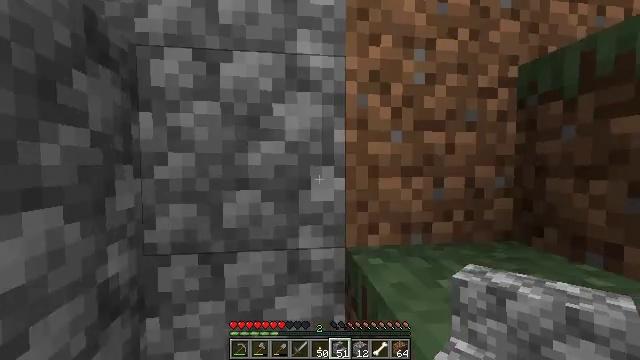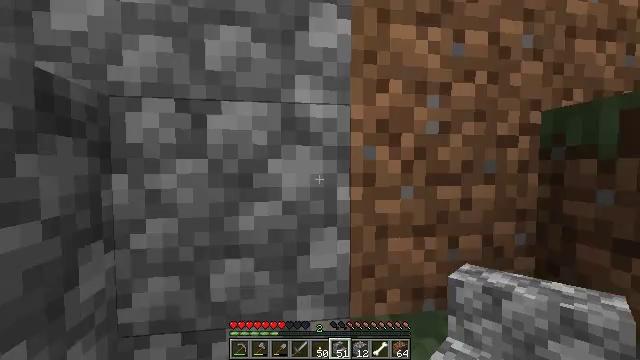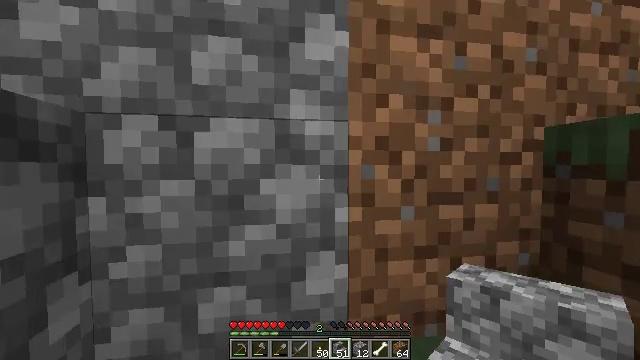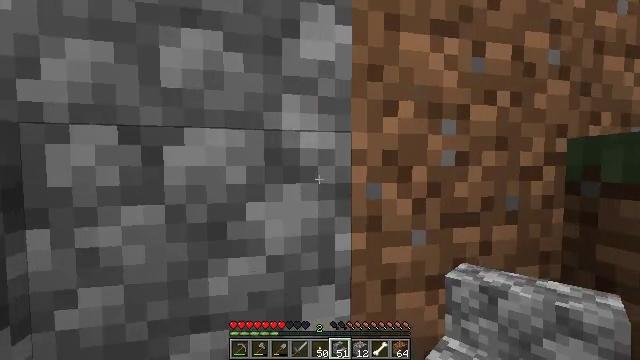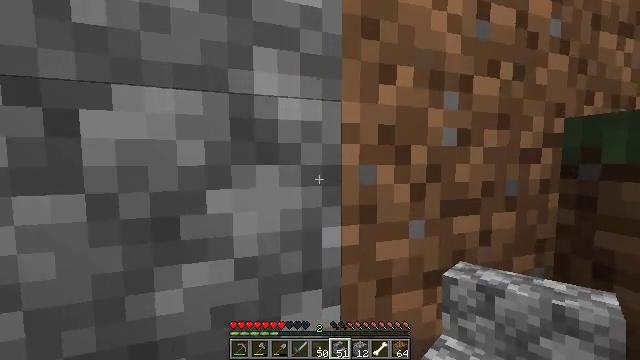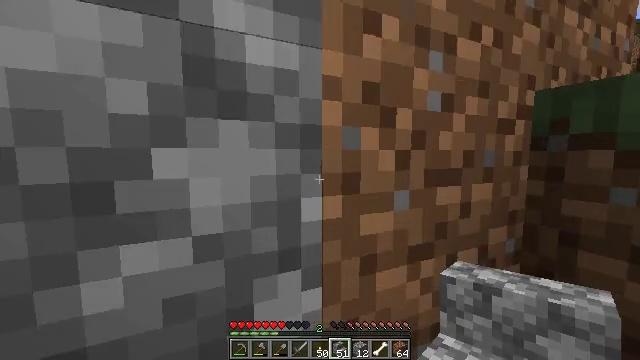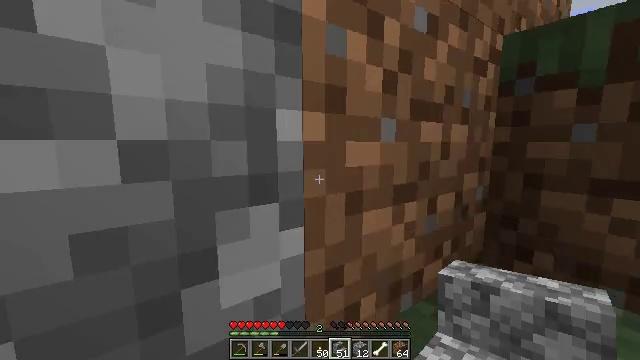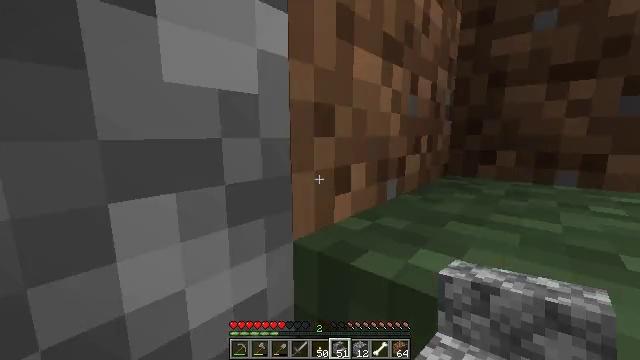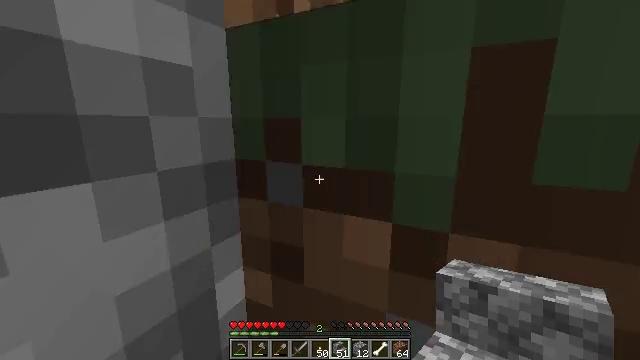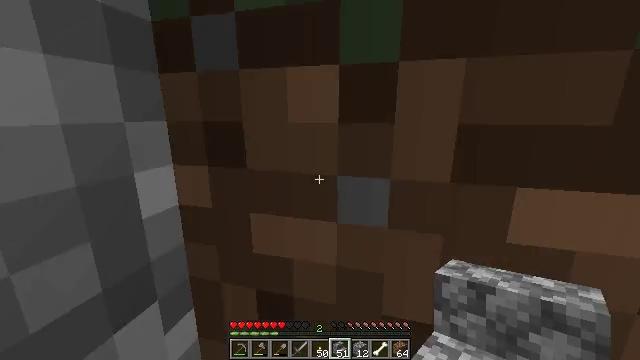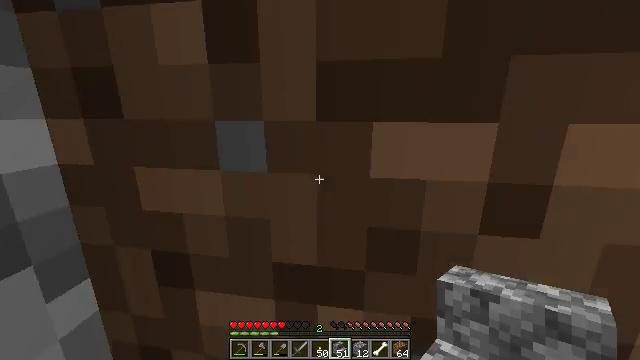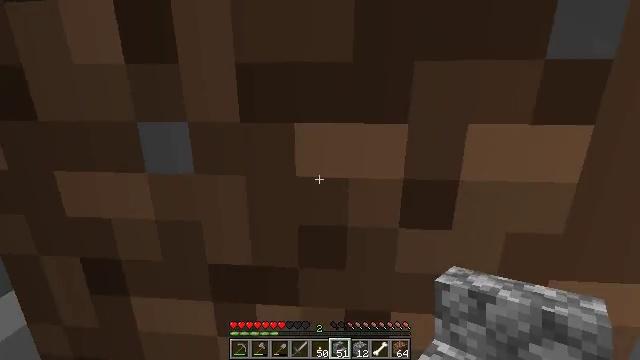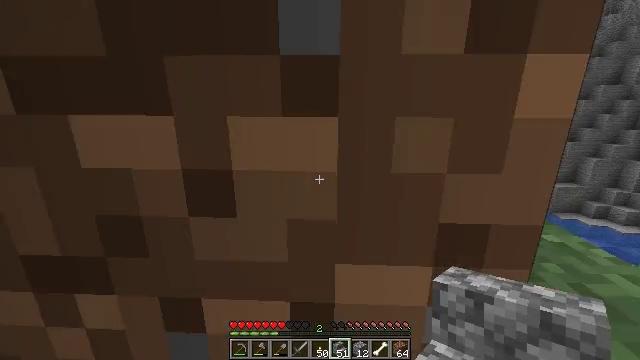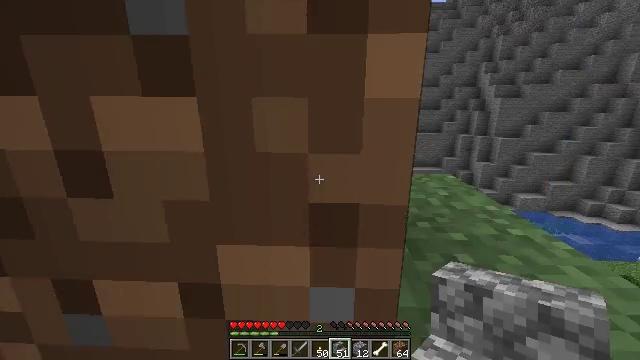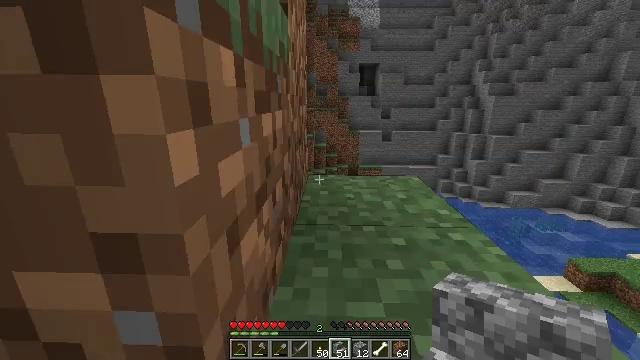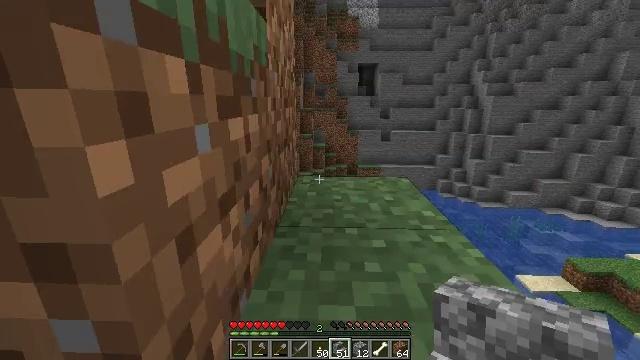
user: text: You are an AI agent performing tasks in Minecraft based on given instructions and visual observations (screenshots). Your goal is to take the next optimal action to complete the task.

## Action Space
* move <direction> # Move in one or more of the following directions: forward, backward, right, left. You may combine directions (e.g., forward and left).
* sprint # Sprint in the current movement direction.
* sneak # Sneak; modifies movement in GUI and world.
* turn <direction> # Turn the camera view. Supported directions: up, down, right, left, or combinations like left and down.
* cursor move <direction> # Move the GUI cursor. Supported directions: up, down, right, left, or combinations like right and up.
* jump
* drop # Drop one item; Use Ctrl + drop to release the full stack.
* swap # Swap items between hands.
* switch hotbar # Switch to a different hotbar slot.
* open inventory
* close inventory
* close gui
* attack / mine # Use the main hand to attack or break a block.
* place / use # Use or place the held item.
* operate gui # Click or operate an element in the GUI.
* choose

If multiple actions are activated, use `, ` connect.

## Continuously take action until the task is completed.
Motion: motion action
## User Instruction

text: Collect the cobblestone stairs.
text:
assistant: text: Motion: move forward, jump
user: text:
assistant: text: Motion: move forward, turn right
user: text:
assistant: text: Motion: move forward, turn right
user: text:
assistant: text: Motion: move forward and move right, turn right and down
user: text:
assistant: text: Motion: move forward and move right, turn right and down
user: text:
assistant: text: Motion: move forward and move right, turn right and down
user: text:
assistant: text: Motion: move forward and move right, turn right and down
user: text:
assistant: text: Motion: move forward and move right, turn right and down
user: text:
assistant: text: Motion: move forward and move right, turn right and down
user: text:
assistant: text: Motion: move right, turn right and down
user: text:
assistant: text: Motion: move right, turn right
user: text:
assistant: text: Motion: move right, turn right
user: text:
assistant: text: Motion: move right
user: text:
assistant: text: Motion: move right
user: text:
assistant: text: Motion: move right
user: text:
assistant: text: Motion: move right
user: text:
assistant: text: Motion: no_op
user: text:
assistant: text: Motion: no_op
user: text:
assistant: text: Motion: turn left
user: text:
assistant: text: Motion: turn left
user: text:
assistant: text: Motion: turn left
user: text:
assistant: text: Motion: turn left
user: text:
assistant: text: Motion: turn left and up
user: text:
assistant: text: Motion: move forward, turn left and up
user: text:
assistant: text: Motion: move forward, turn left and up, jump
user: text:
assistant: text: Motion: move forward, jump
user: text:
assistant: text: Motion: move forward, jump
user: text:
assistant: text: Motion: move forward, jump
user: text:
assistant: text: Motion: move forward, turn right, jump
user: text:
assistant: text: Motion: move forward, turn right